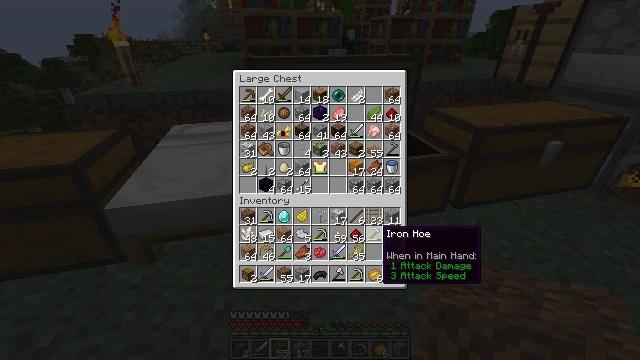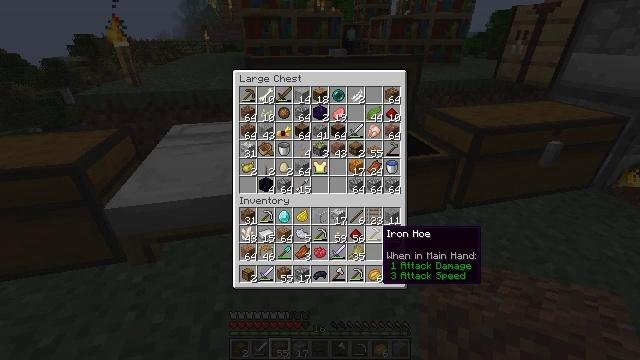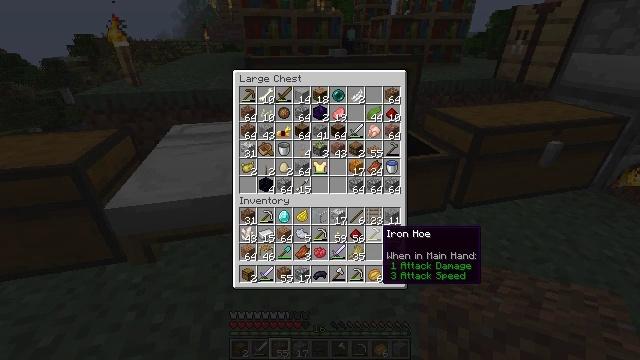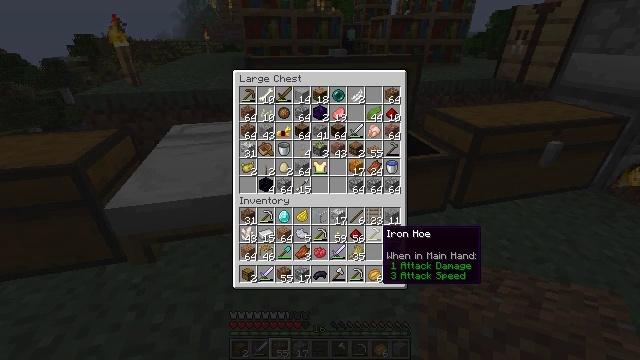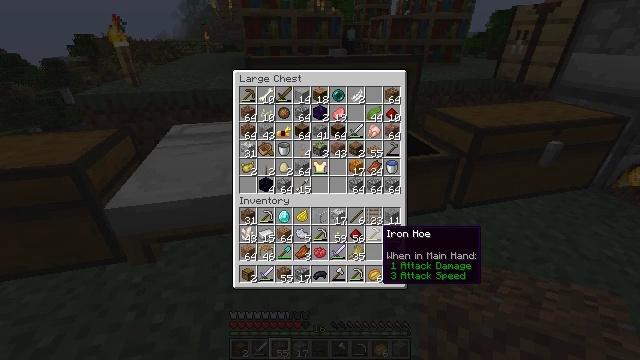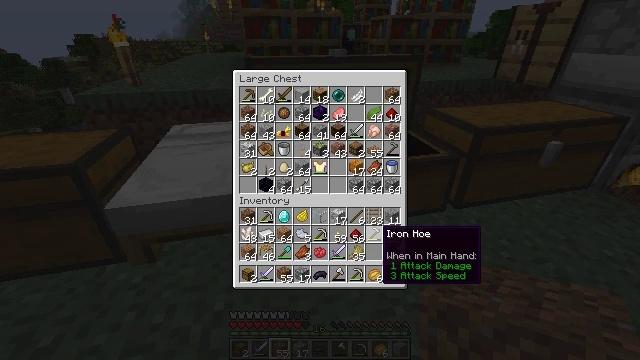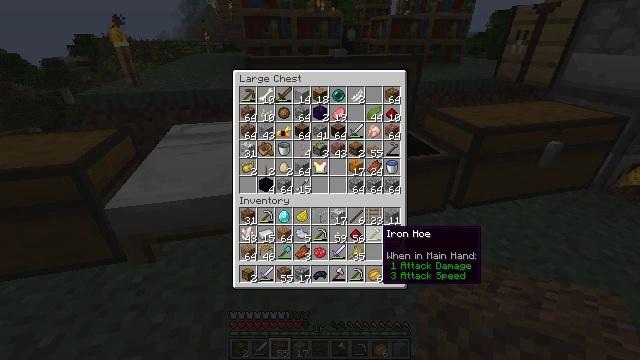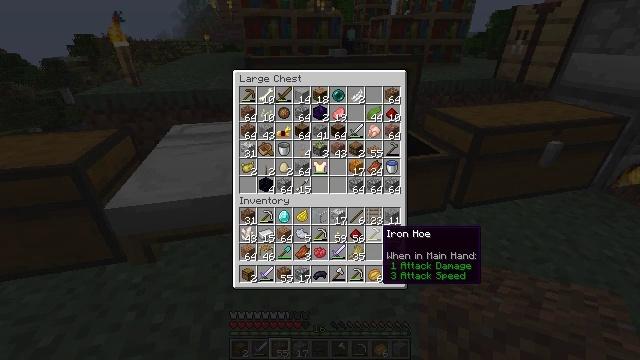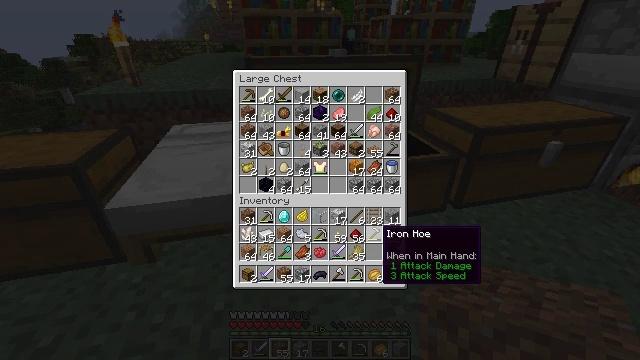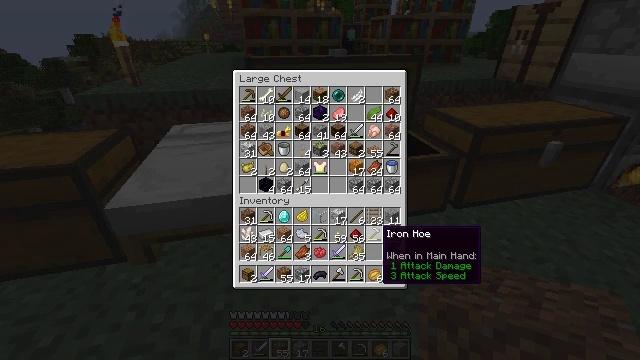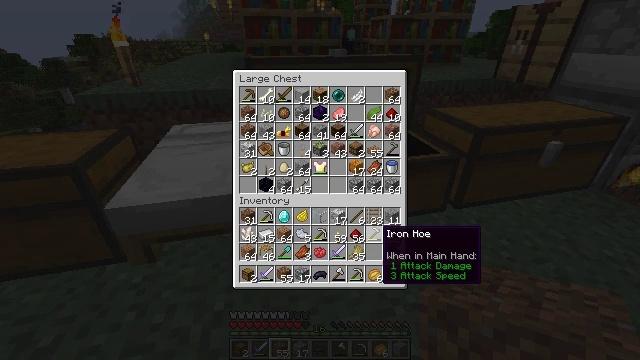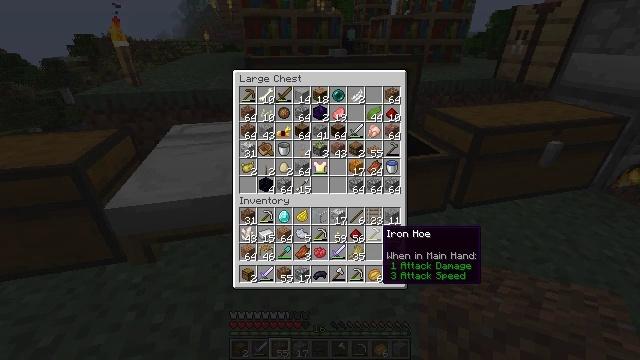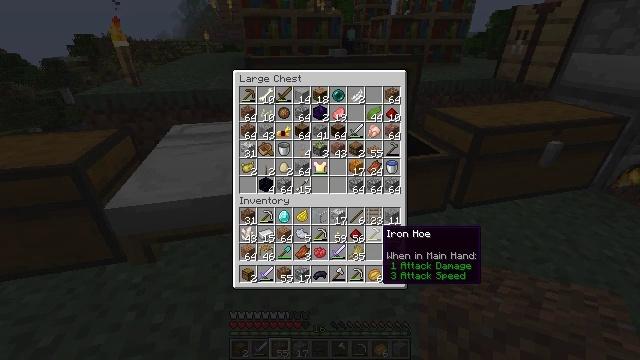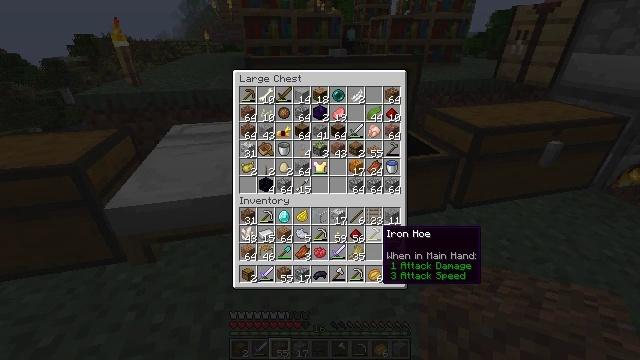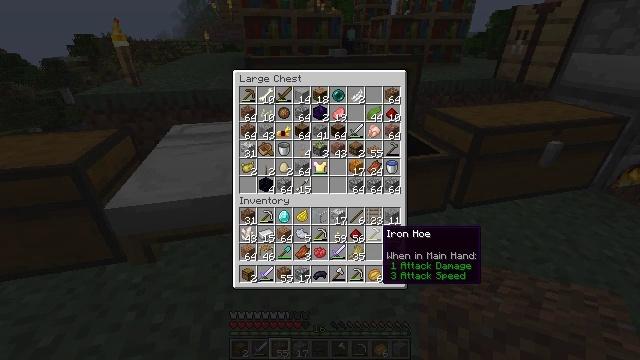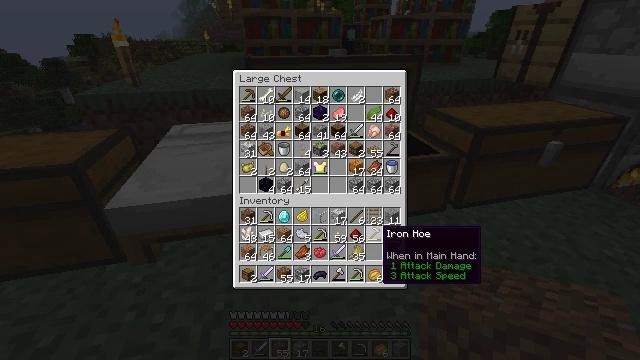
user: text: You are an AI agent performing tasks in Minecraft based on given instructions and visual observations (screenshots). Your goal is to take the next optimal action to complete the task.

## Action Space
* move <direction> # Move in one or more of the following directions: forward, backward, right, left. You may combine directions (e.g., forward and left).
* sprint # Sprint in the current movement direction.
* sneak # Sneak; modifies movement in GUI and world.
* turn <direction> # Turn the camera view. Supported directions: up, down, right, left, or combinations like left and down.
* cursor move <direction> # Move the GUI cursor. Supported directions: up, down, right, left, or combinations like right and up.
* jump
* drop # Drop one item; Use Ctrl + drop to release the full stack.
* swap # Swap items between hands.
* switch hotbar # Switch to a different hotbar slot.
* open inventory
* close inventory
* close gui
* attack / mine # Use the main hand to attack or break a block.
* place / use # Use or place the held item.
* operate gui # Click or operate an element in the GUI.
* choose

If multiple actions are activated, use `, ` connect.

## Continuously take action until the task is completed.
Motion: motion action
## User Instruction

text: Create a jungle trapdoor using six jungle planks.
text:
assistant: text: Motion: no_op
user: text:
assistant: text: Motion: no_op
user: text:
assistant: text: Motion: no_op
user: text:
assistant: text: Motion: no_op
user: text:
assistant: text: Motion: no_op
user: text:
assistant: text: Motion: no_op
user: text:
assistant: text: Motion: no_op
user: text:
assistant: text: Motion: no_op
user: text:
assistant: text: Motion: no_op
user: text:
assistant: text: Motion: no_op
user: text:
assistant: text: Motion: no_op
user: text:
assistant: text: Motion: no_op
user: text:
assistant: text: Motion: no_op
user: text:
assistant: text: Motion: no_op
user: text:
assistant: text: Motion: no_op
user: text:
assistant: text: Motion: no_op
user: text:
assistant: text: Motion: no_op
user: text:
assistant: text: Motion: no_op
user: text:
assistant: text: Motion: no_op
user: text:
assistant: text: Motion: no_op
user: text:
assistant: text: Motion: no_op
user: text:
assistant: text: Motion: no_op
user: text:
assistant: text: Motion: no_op
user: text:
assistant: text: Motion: no_op
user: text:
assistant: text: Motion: no_op
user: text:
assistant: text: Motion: no_op
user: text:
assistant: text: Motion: no_op
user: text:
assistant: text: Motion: no_op
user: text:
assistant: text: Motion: no_op
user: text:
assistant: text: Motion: no_op